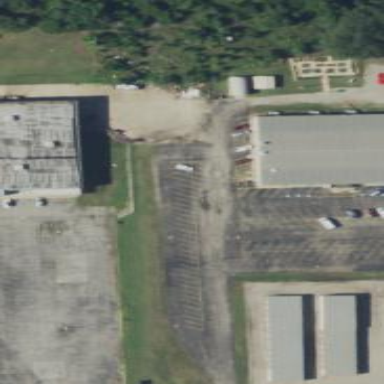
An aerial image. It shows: Parking area.